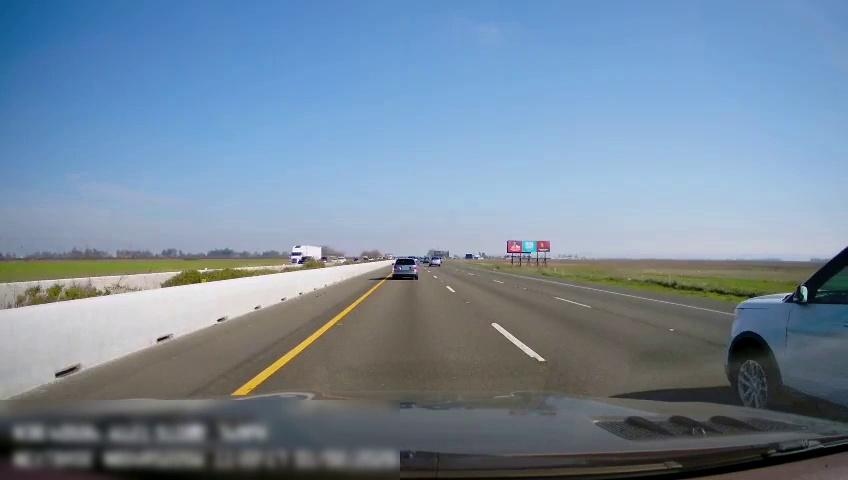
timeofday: Day
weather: Sunny
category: Drivable Space
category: Vehicles | SUV
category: Vehicles | Car
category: Vehicles | Car
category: Vehicles | Truck
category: Vehicles | Car
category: Vehicles | SUV
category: Lanes | Current Lane
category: Lanes | Current Lane
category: Lanes | Alternate Lane
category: Lanes | Alternate Lane